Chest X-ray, AP view. Patient: 34 years old, sex M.
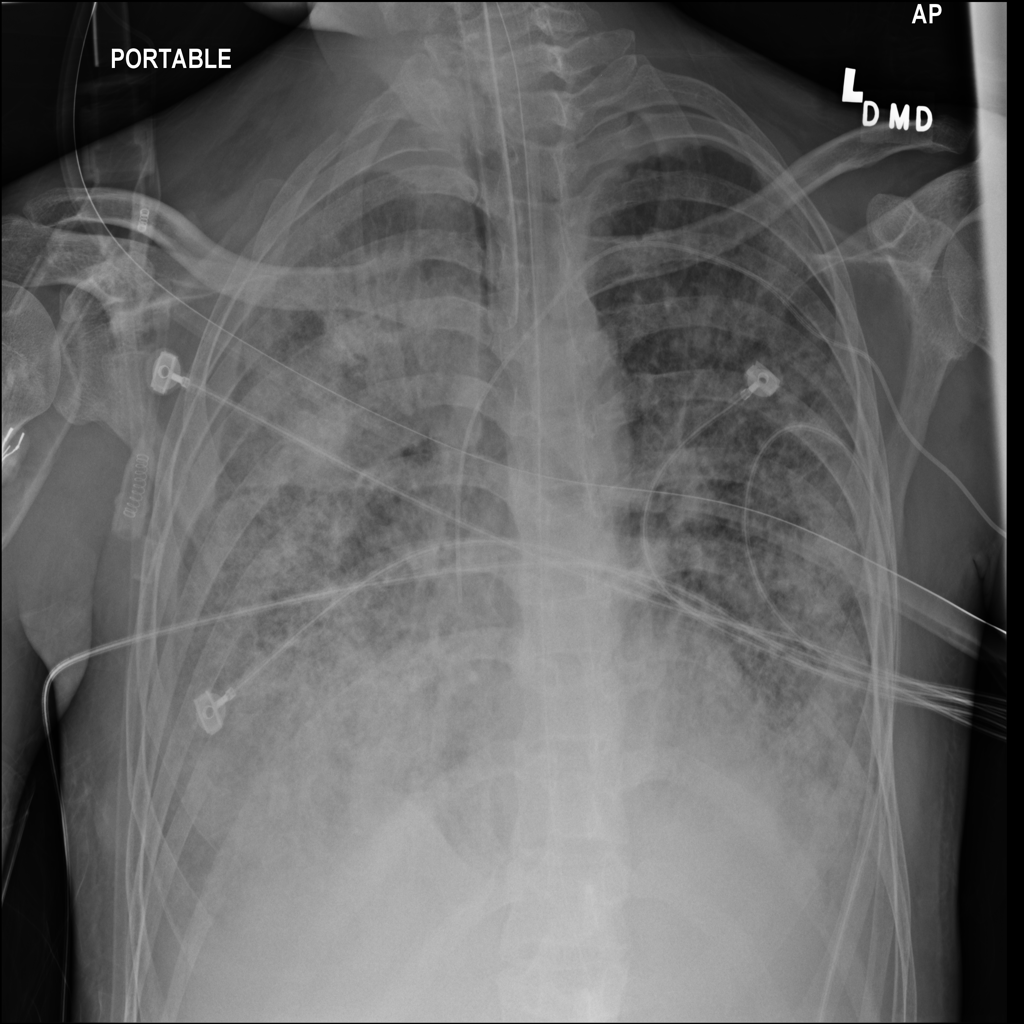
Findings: Effusion, Infiltration, Nodule